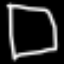
Label: square